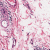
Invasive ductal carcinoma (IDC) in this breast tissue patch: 0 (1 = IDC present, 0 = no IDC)